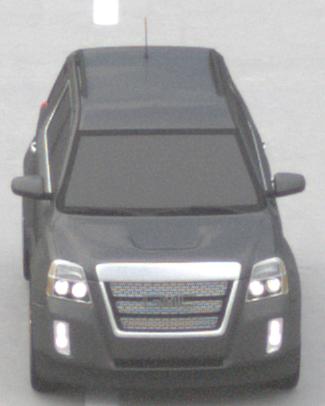
Make: GMC
Model: Terrain
Detailed model: Gen. 1
Model produced from: 2009
Model produced until: 2017
Doors: 5
Color: gray
Road condition: dry road
Daytime: midday
Contrast: low contrast